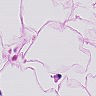
Metastatic tissue present: no